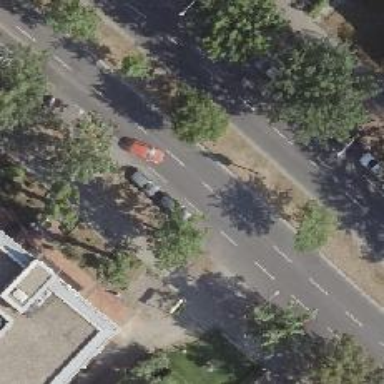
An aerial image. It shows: Secondary road with asphalt surface and parallel on-street parking lane on the right. There is cycle track on the right side of the road.